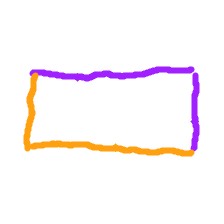
Shape: rectangle